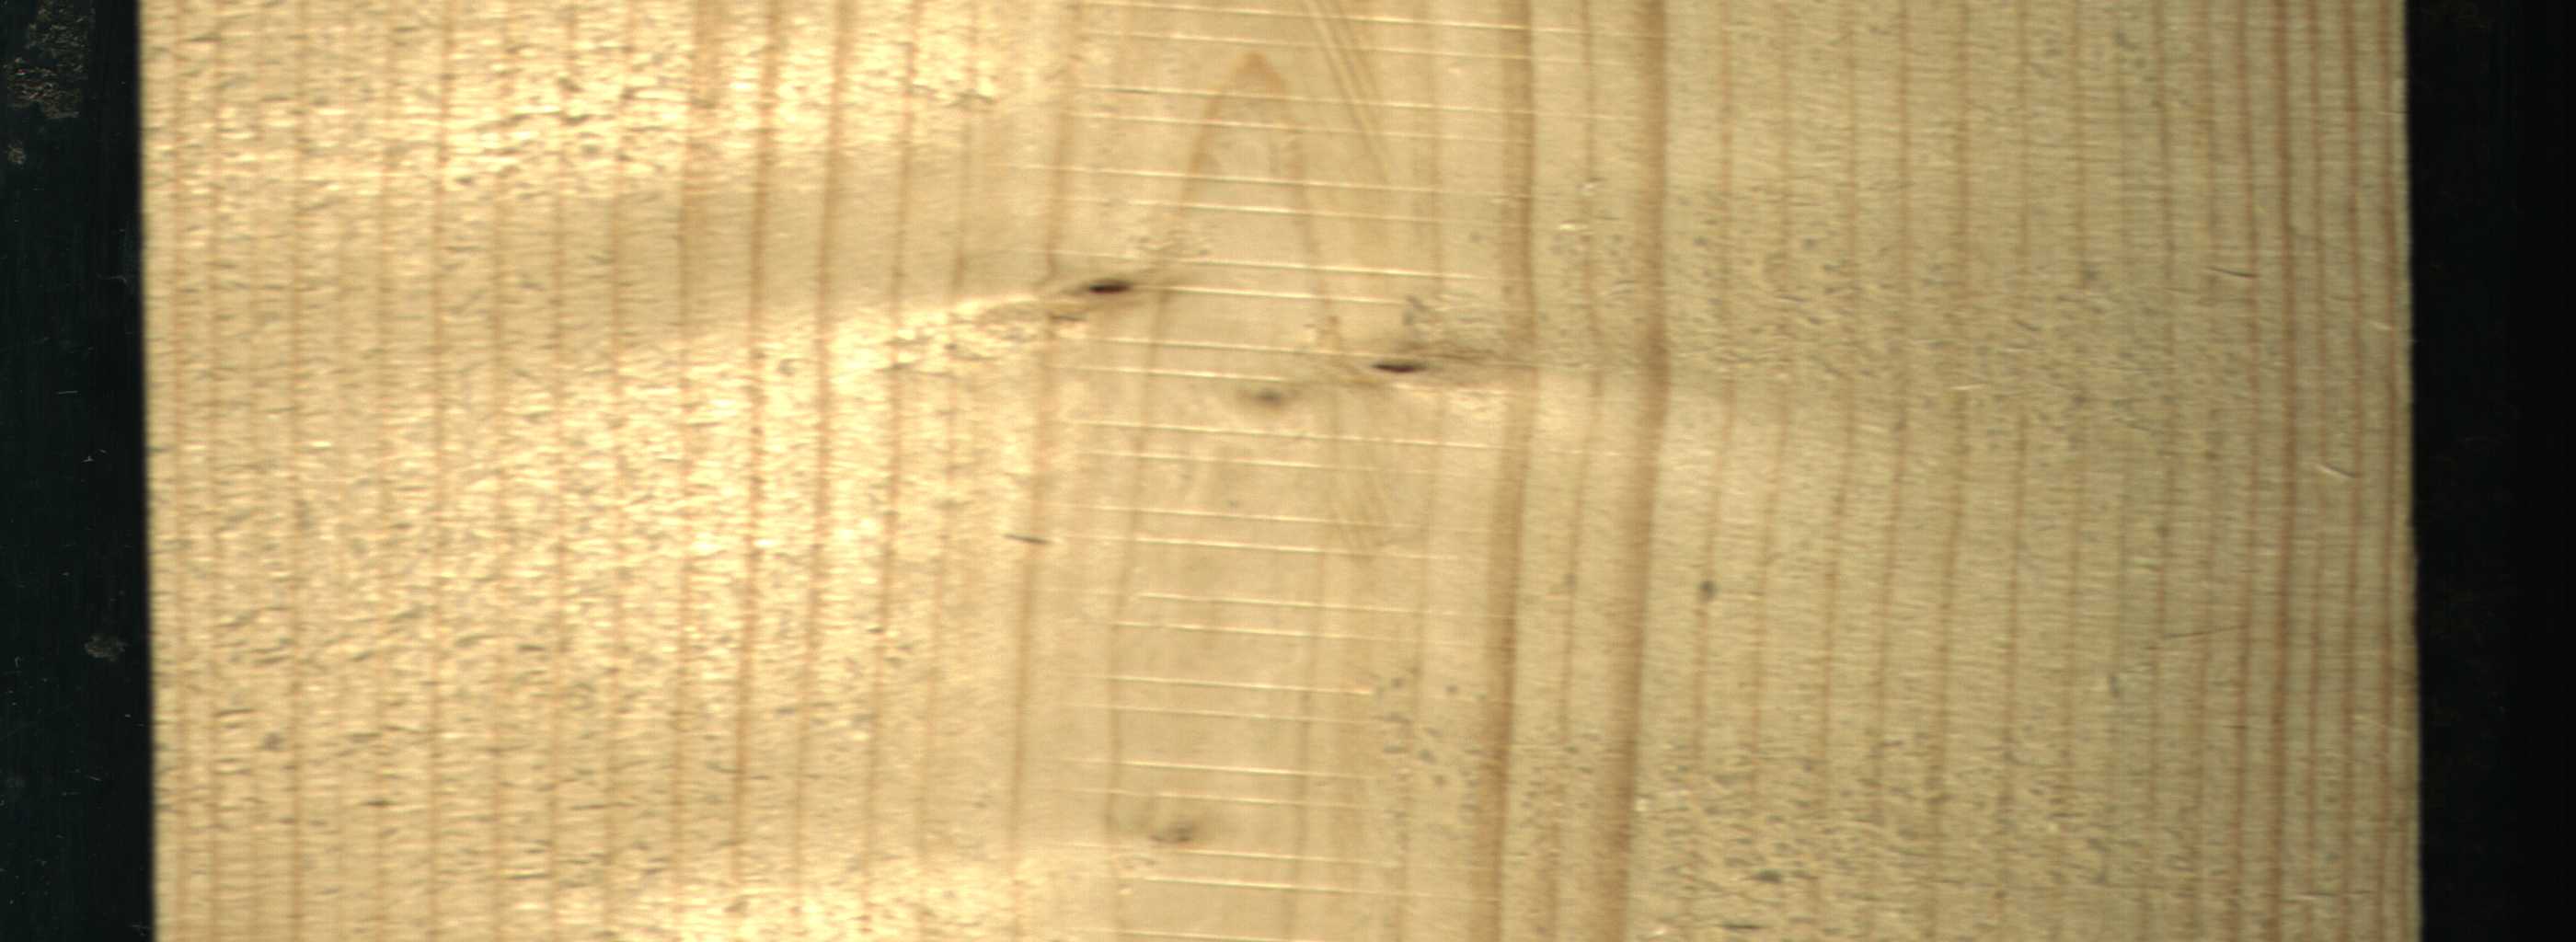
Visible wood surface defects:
Live_Knot
Live_Knot
Live_Knot